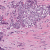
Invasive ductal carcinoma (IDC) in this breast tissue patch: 1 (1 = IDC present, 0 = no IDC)